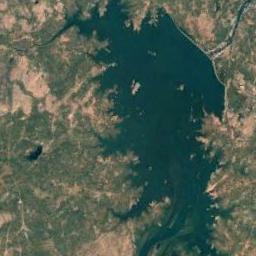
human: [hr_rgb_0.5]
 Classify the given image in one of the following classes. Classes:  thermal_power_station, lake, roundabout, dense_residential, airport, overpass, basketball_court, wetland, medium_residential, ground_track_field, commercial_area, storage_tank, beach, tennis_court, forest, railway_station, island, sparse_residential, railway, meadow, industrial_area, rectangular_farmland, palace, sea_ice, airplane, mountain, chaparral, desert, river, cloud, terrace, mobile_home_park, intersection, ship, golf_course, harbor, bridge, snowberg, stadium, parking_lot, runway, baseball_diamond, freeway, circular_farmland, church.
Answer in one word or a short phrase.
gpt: lake